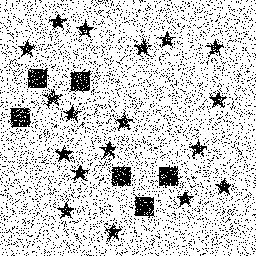
Squares: 6
Triangles: 0
Stars: 18
Total shapes: 24